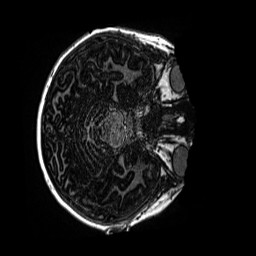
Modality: MP2RAGE
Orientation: axial
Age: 10
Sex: male
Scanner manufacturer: siemens
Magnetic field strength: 3 T
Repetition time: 4 s
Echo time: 0.00299 s